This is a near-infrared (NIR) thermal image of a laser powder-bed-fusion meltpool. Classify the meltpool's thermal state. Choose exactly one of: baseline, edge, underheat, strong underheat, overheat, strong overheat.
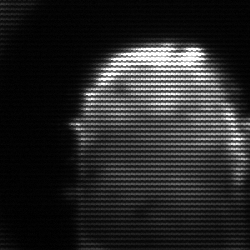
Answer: baseline